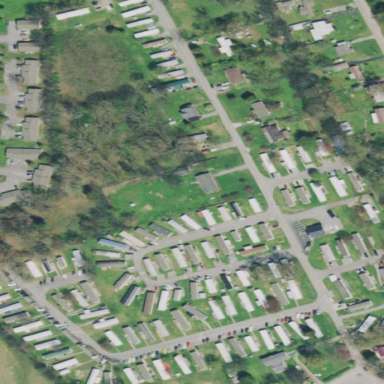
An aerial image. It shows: Residential area designated as trailer park.